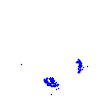
Particle: pion